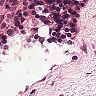
Metastatic tissue present: no